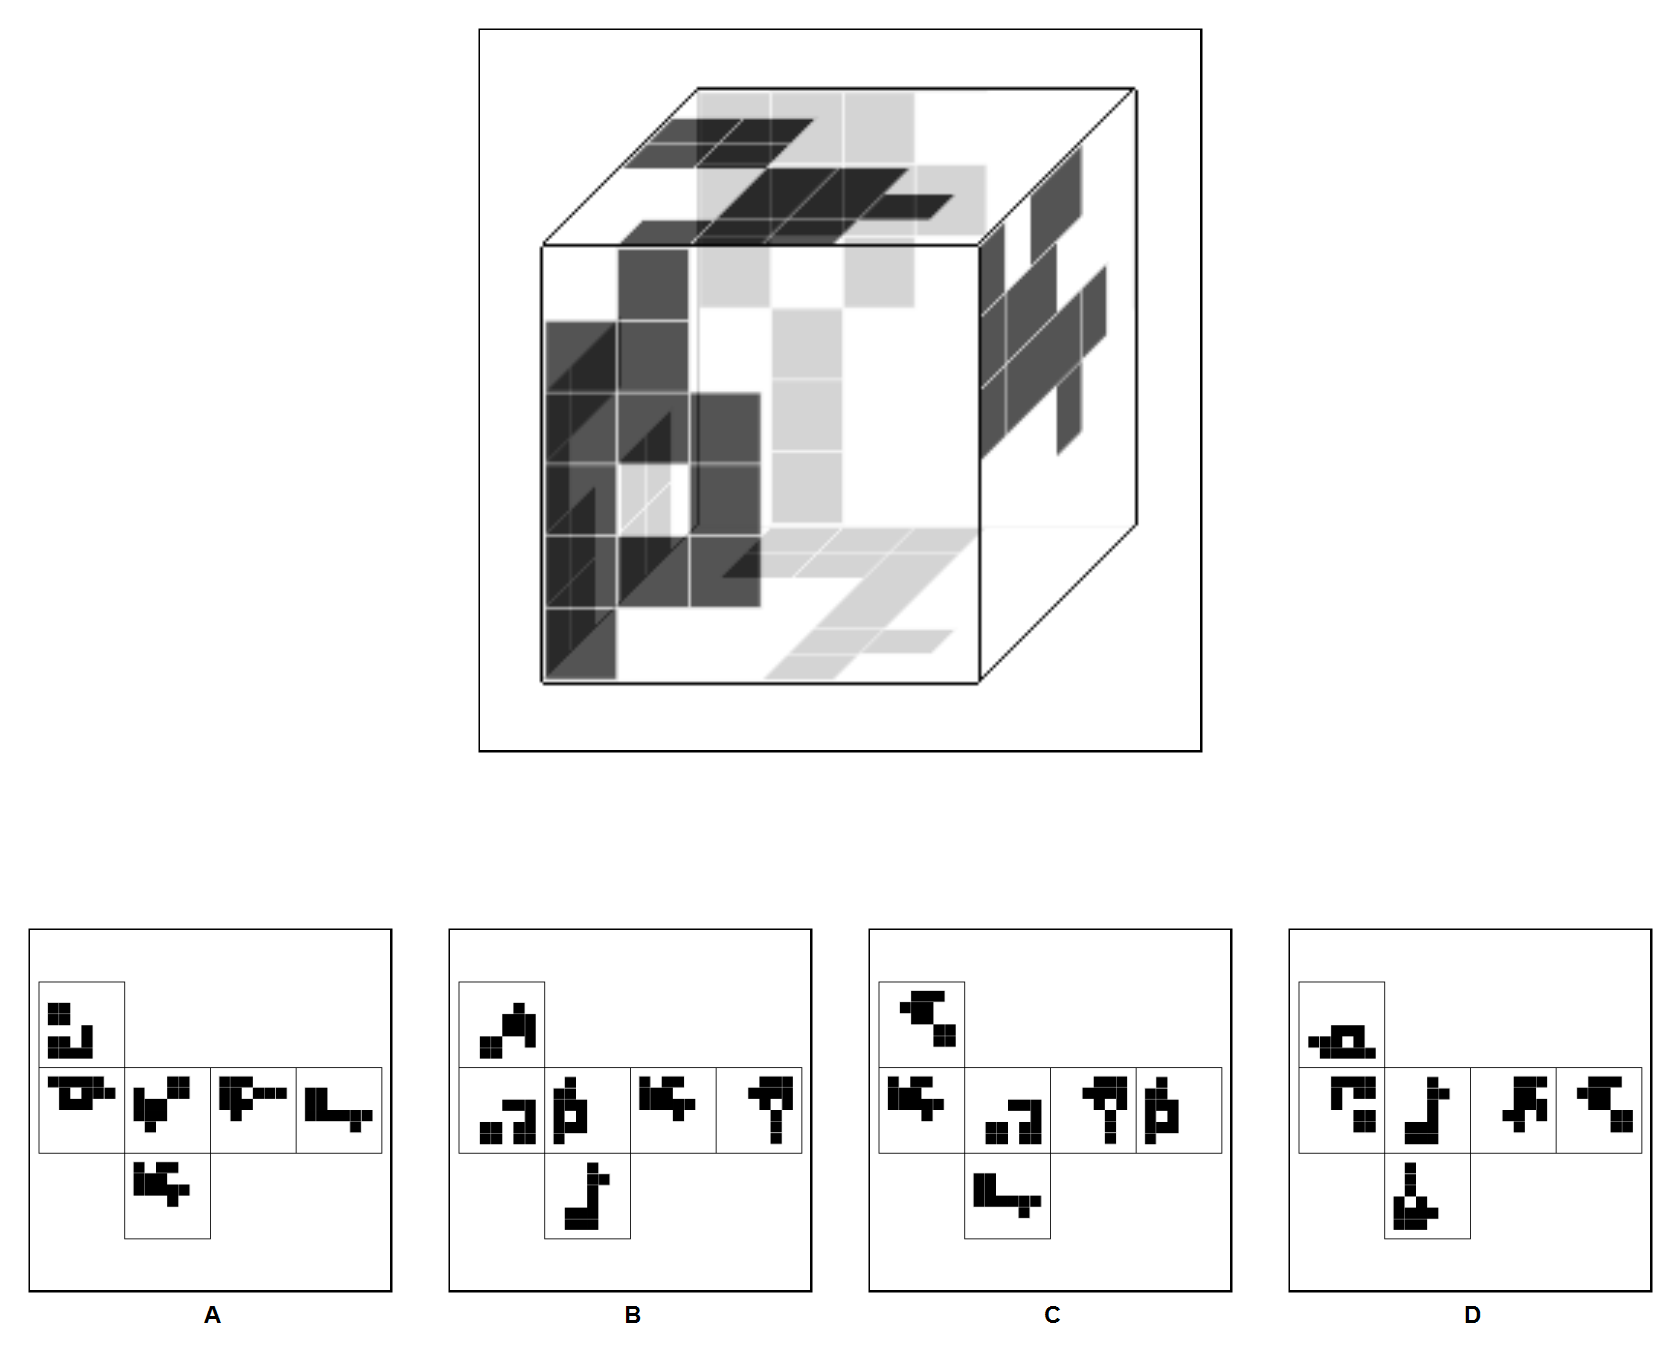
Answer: C